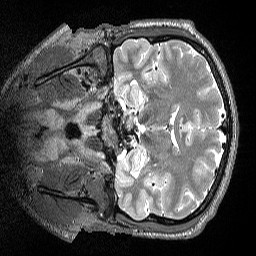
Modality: T2w
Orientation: coronal
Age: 36
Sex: male
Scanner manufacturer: siemens
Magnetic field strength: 3 T
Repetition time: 3.2 s
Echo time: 0.564 s